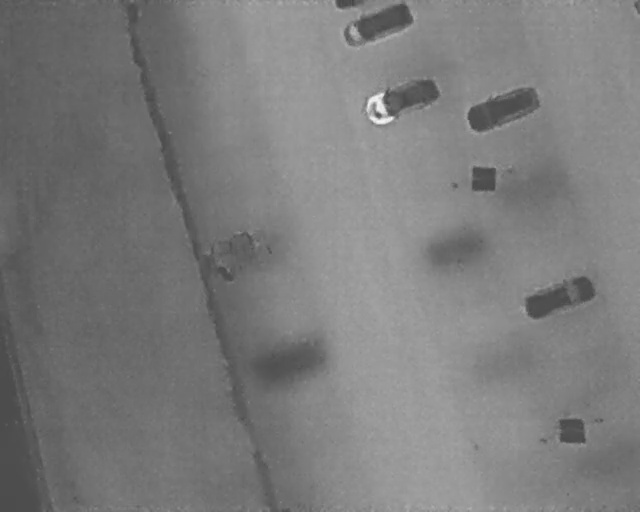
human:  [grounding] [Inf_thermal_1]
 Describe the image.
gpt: In the satellite image, there is  <ref>2 medium car </ref> <box>[[56, -1, 61, 12, 159], [60, 11, 65, 26, 156]]</box> located at top,  <ref>1 medium car </ref> <box>[[75, 13, 81, 28, 159]]</box> located at top right,  <ref>1 medium car </ref> <box>[[85, 51, 89, 65, 158]]</box> located at right.